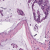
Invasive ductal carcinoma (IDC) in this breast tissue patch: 1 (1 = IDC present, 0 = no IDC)